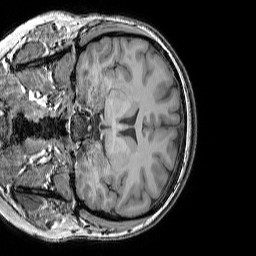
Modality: T1w
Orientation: coronal
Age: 24
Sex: female
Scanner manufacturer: siemens
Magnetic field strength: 3 T
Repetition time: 1.9 s
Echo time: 0.00444 s